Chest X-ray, PA view. Patient: 48 years old, sex F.
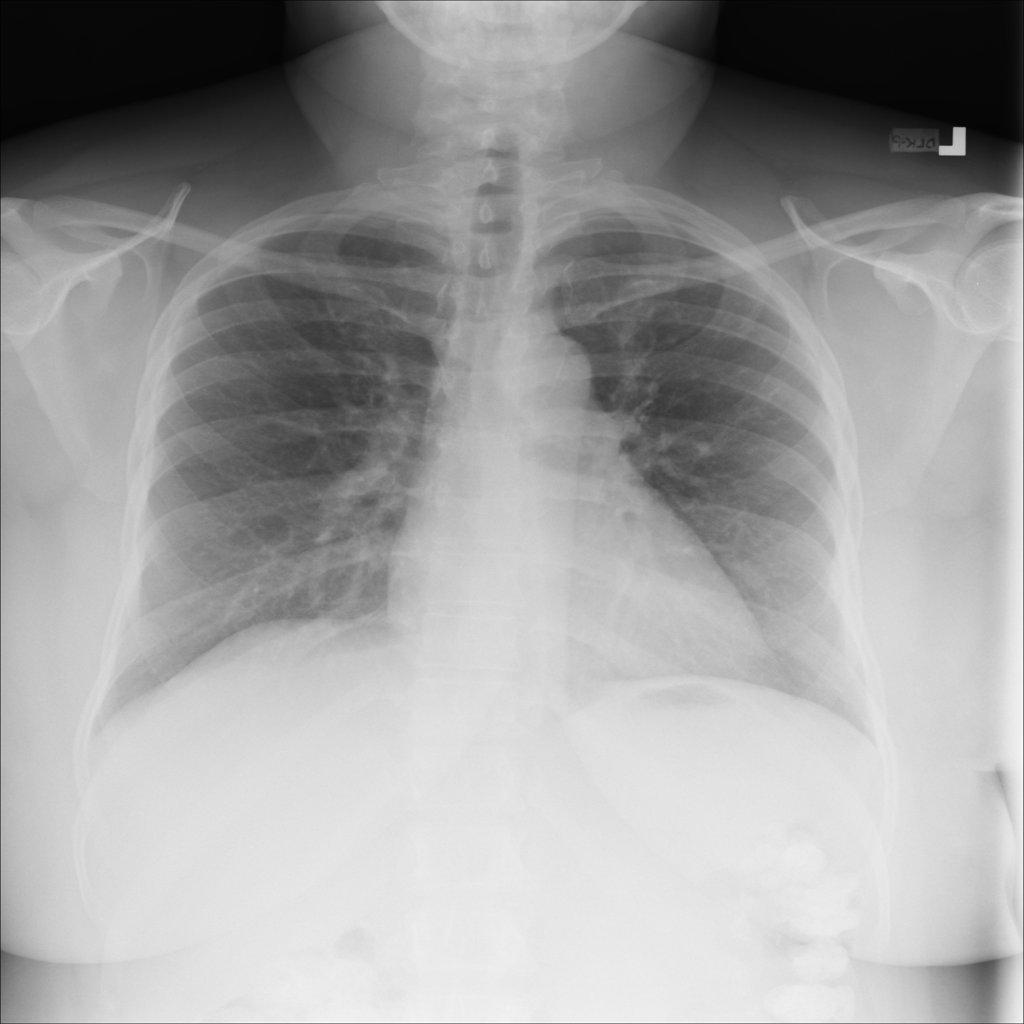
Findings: No Finding